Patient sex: M
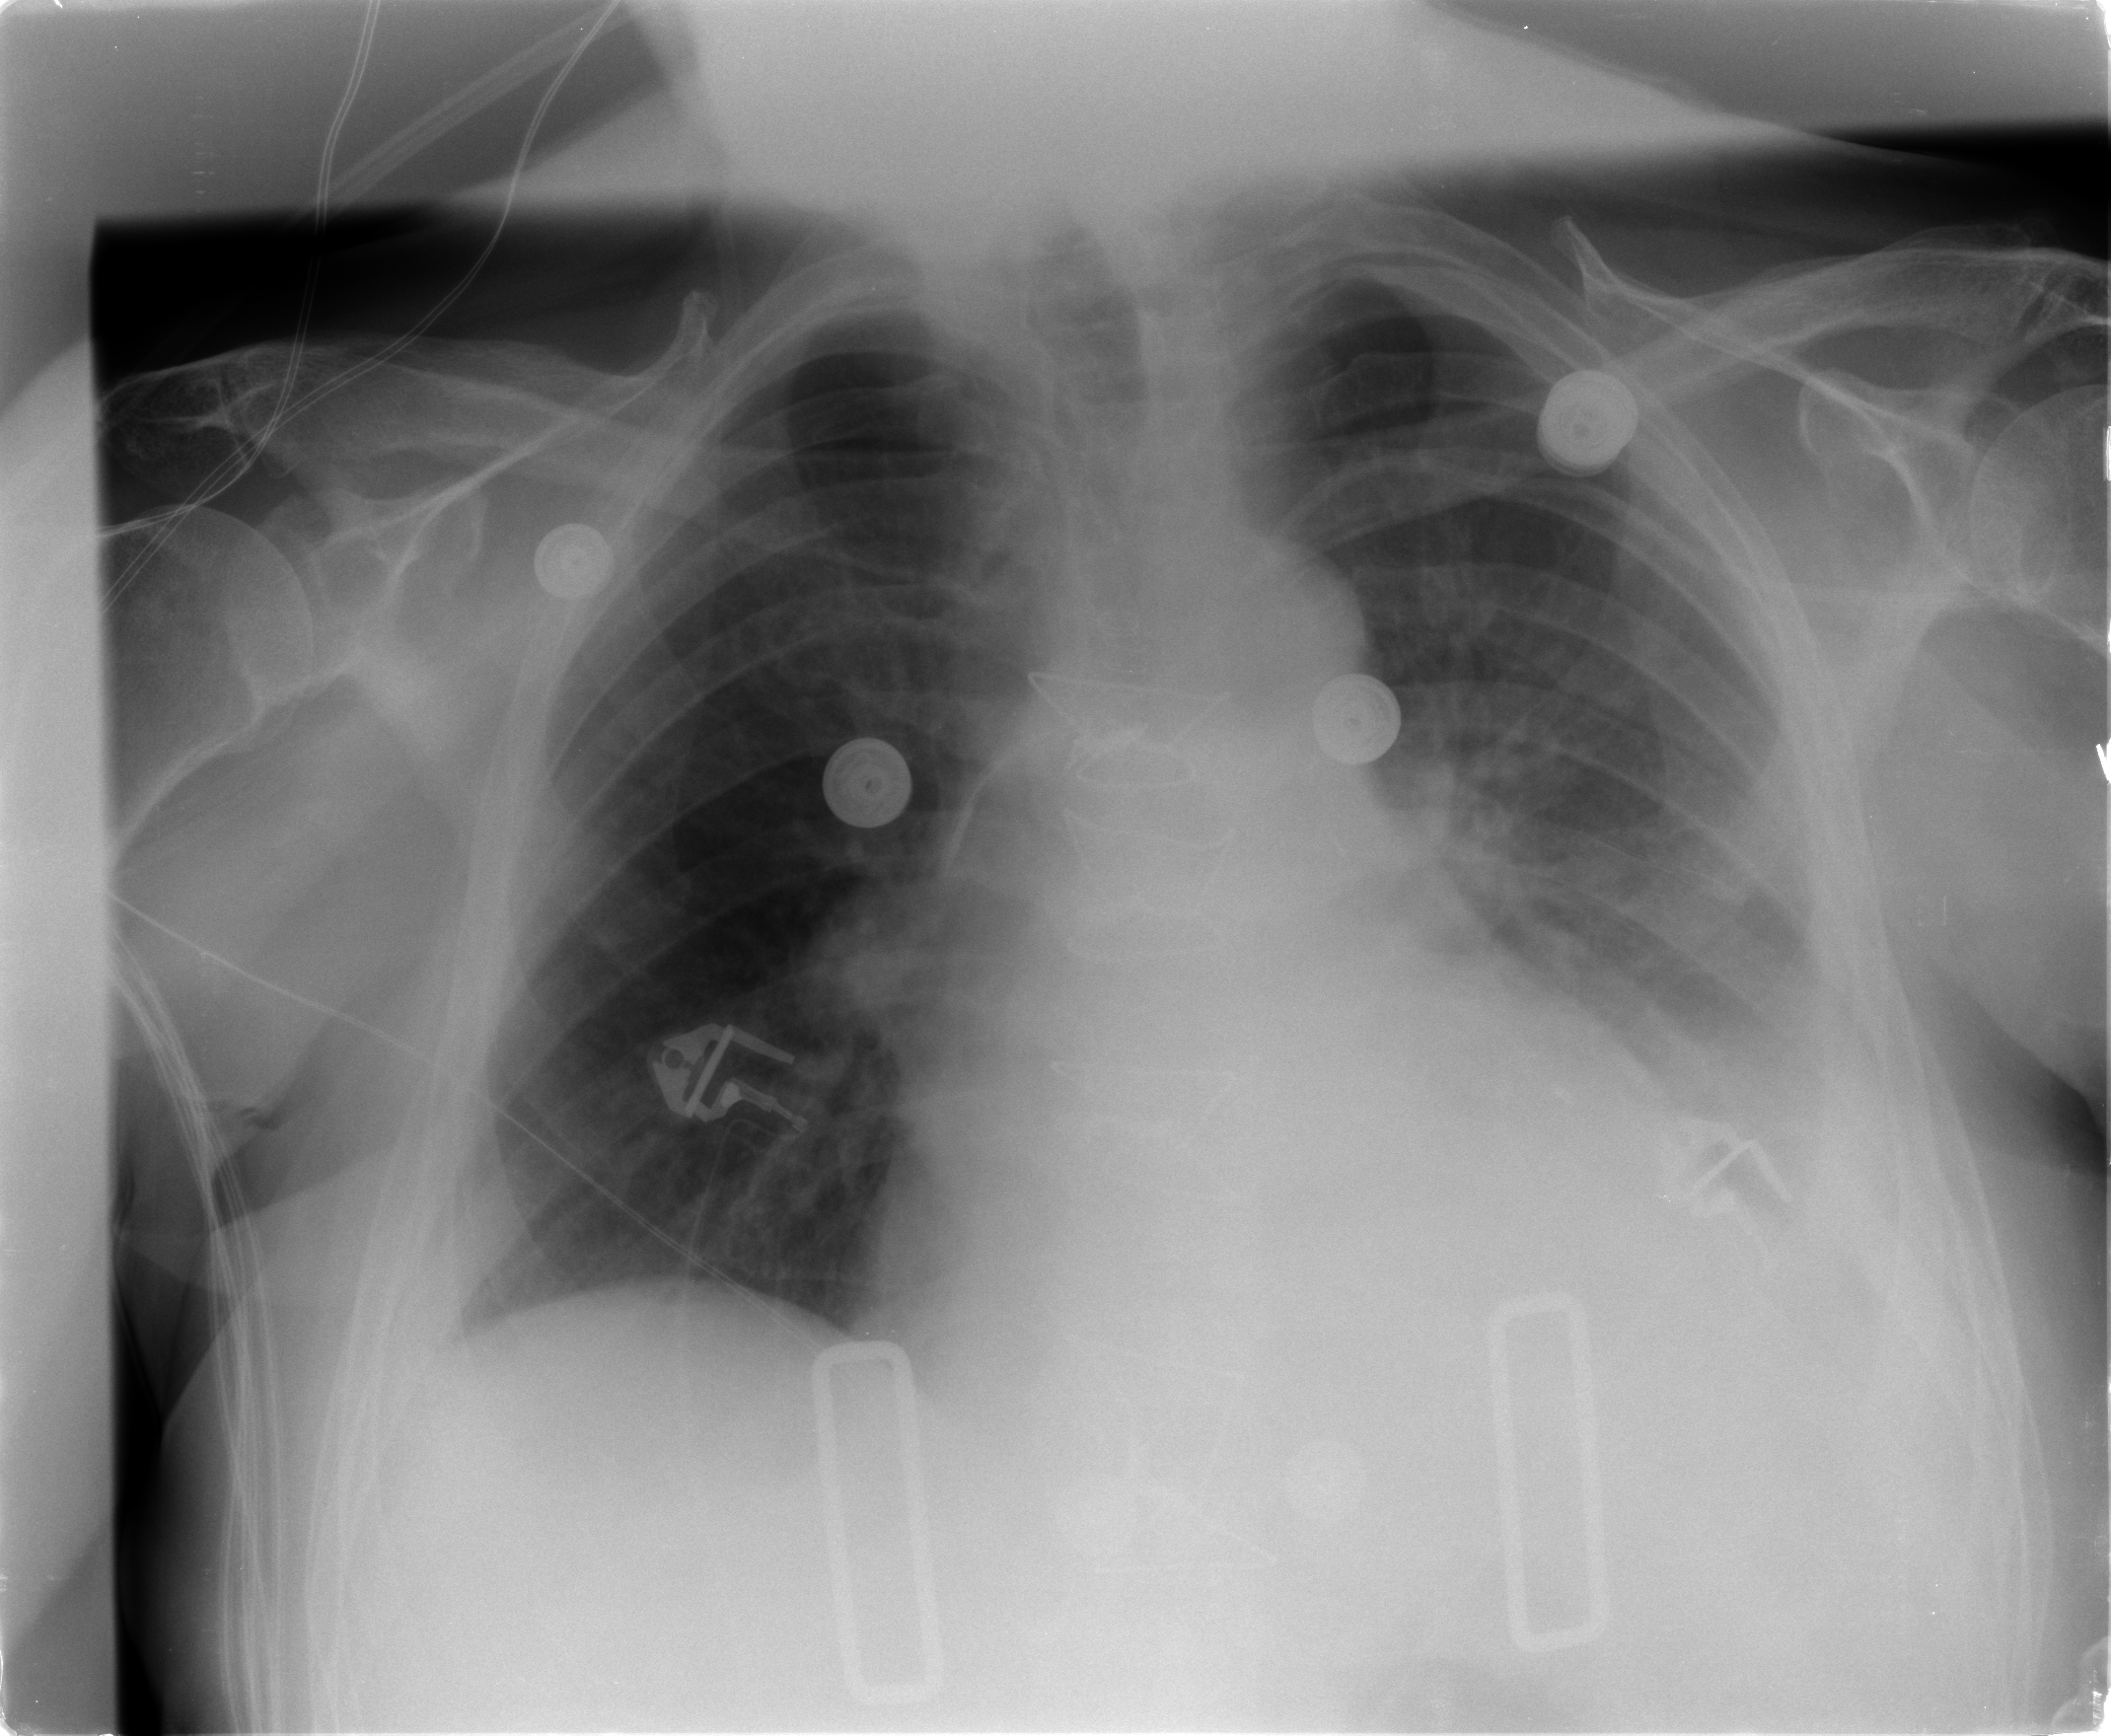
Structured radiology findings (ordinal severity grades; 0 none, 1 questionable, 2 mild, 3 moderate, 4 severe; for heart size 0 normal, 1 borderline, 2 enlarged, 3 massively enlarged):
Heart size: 2
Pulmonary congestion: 1
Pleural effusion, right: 0
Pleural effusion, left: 3
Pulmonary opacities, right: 0
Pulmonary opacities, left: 0
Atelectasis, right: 2
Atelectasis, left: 2